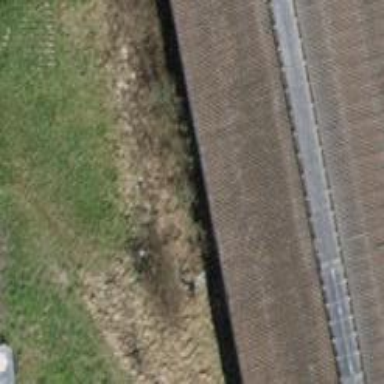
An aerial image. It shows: Hedge barrier.